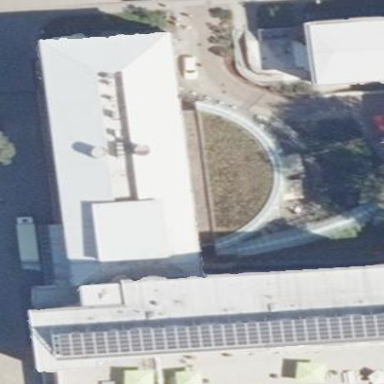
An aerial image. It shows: Hospital building.